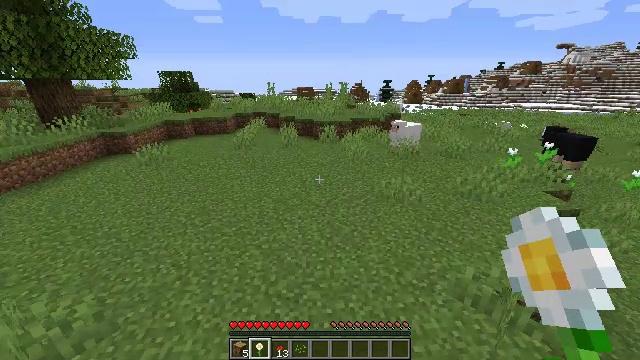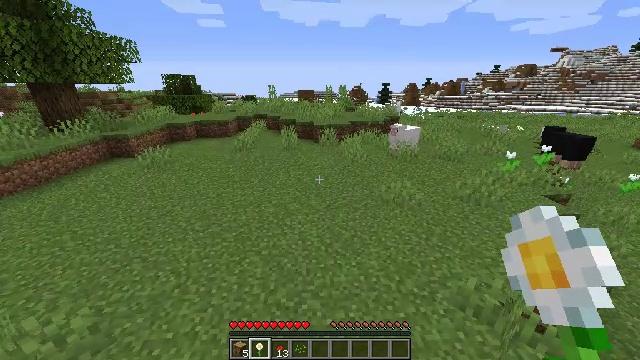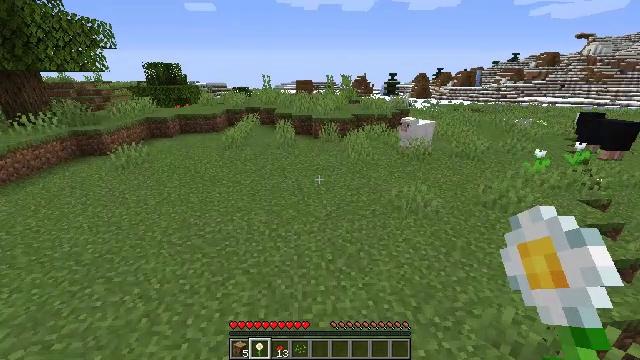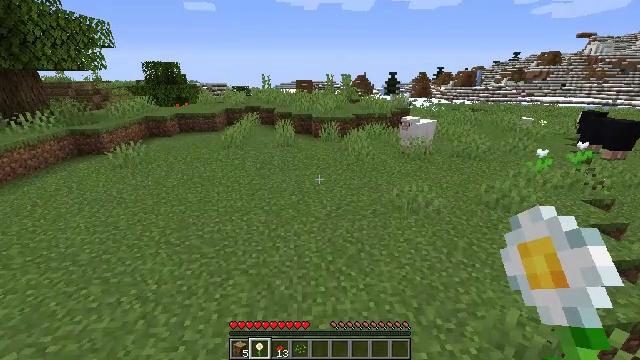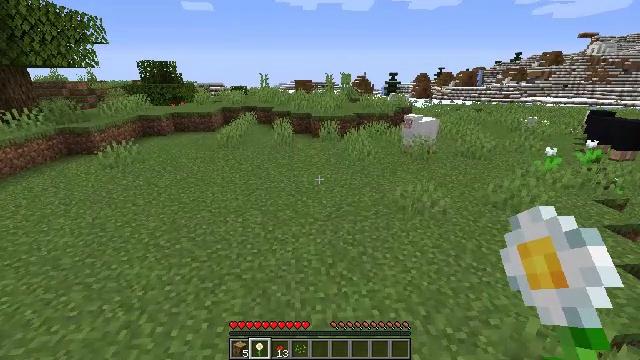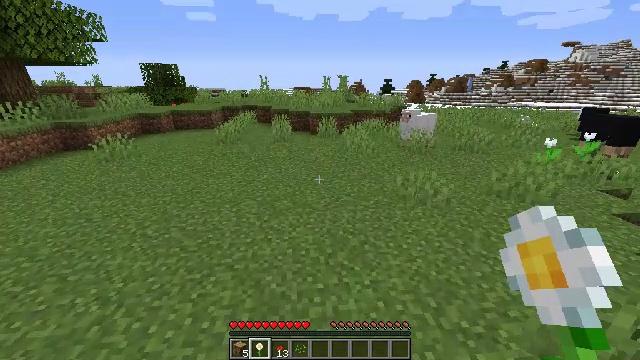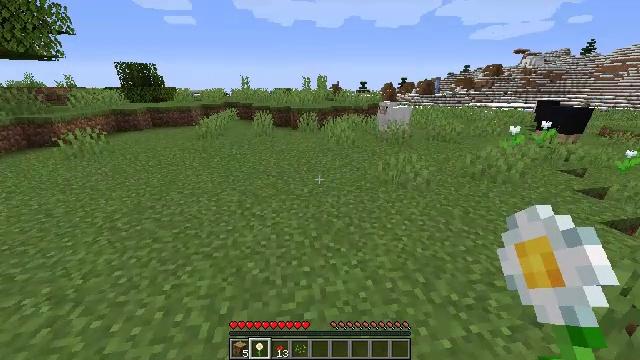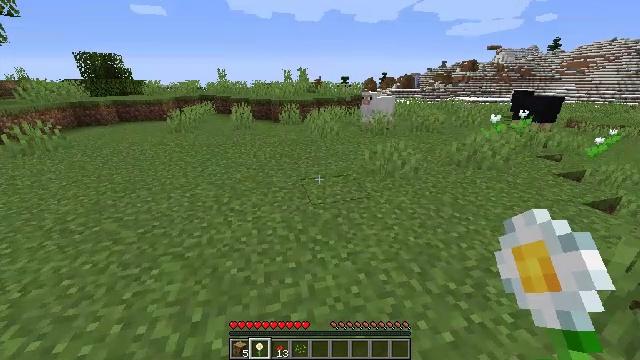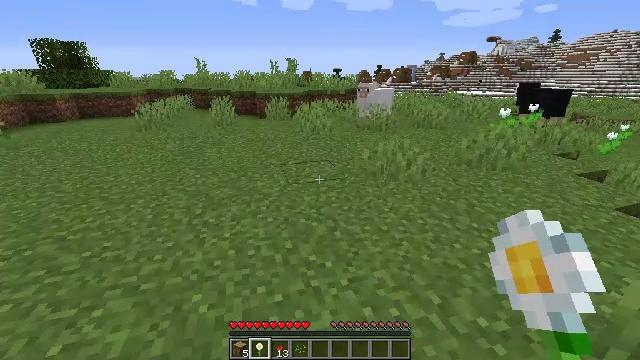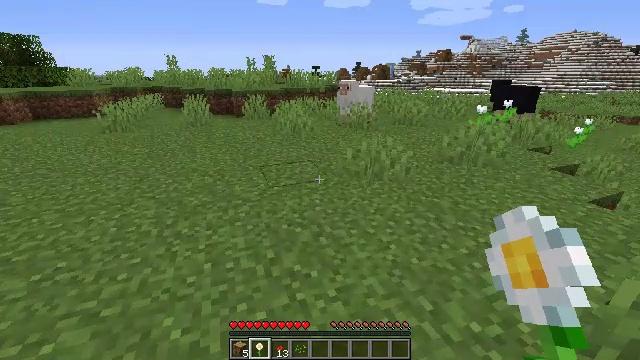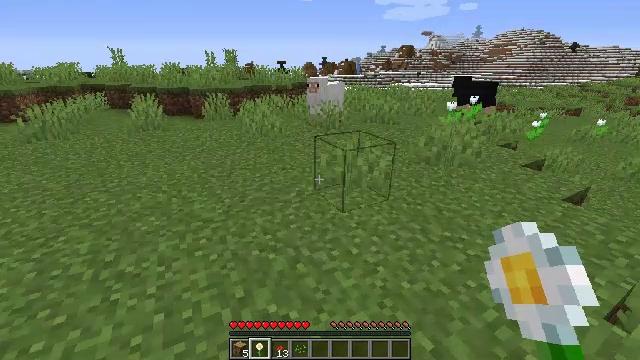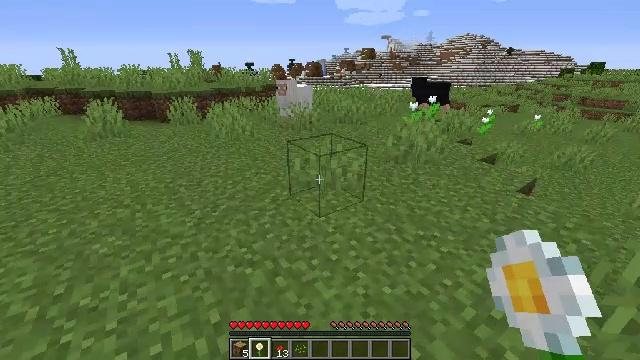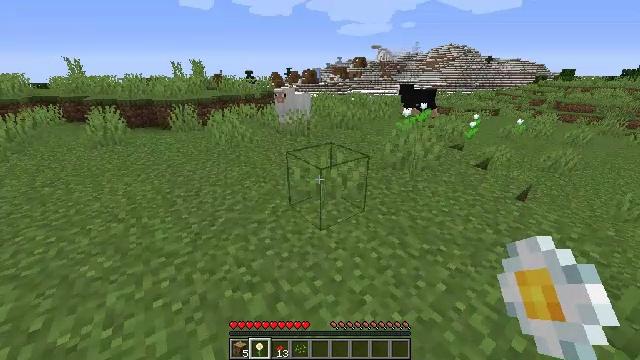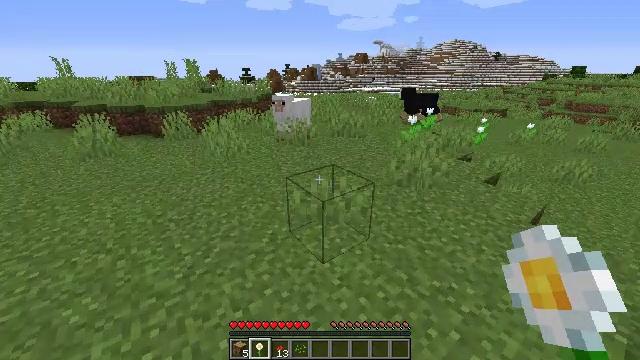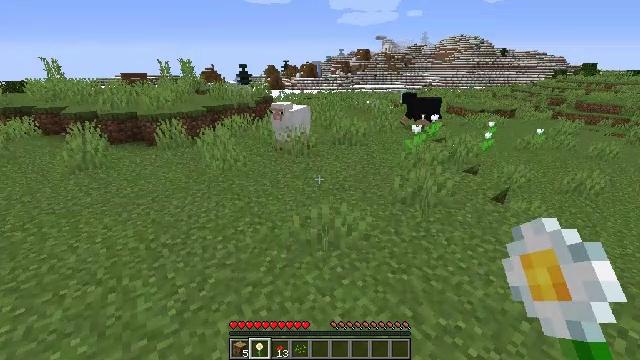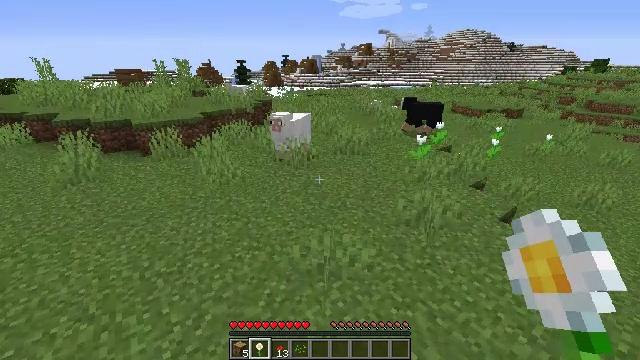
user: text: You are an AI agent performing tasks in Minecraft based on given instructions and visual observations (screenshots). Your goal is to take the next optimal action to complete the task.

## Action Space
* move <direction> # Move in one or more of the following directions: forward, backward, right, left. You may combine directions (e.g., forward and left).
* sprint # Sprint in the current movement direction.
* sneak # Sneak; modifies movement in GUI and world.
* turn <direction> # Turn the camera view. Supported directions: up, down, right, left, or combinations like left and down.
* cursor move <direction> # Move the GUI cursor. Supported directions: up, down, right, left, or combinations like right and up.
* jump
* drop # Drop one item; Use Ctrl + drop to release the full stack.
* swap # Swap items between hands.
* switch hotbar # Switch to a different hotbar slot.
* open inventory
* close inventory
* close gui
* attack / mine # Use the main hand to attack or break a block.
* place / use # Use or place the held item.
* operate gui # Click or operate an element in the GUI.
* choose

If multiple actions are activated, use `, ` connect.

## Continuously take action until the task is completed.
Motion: motion action
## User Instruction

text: Combat the sheep.
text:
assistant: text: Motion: move forward
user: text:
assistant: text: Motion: move forward
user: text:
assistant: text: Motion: move forward
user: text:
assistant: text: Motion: move forward
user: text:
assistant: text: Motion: move forward
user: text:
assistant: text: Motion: move forward, turn right
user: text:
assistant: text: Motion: move forward, turn right
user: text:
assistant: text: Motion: move forward, turn right
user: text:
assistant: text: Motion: move forward, turn right
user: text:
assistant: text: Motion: move forward, turn right
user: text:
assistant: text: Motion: move forward, turn right
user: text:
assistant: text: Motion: move forward, turn right
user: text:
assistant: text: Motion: move forward, jump
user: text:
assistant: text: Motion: move forward, jump
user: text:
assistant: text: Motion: move forward, jump
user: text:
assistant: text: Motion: move forward, turn down, jump
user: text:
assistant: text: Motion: move forward, jump
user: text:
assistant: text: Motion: move forward, jump
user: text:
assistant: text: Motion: move forward, jump
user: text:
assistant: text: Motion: move forward, jump
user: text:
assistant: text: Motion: move forward, jump
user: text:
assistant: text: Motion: move forward, jump
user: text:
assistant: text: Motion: move forward, jump
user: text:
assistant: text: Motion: move forward, jump
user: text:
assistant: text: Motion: move forward, jump
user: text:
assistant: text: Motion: move forward, jump
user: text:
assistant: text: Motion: move forward, jump
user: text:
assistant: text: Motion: move forward, jump
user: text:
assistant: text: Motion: move forward, jump
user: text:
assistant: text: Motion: move forward, jump